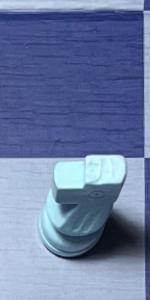
Label: Knight_White